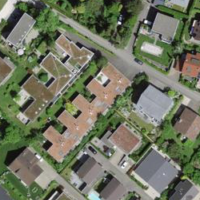
EUNIS habitat code: 54
Species observed at this site:
Levisticum officinale